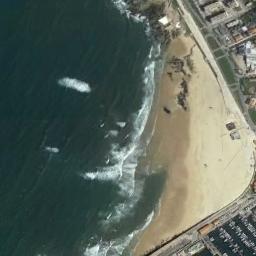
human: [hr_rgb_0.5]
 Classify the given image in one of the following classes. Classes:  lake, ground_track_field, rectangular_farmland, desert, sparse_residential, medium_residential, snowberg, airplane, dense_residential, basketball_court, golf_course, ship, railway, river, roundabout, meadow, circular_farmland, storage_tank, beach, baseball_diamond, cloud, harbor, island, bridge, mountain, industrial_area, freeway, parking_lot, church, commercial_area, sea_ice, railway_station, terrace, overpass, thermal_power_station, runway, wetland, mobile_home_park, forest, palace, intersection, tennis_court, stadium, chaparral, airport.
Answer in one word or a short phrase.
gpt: beach